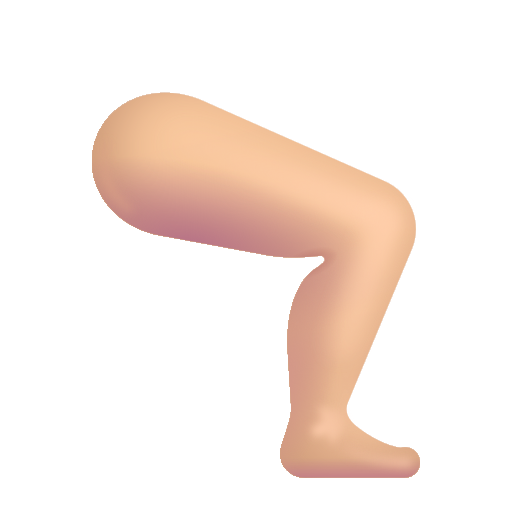
leg color  light